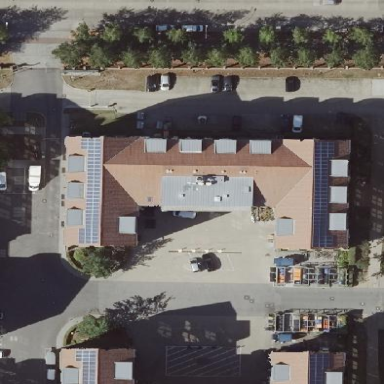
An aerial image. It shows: Office building with gabled roof.